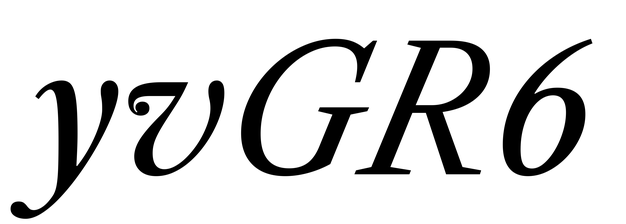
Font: LibreCaslonText-Italic_Italic